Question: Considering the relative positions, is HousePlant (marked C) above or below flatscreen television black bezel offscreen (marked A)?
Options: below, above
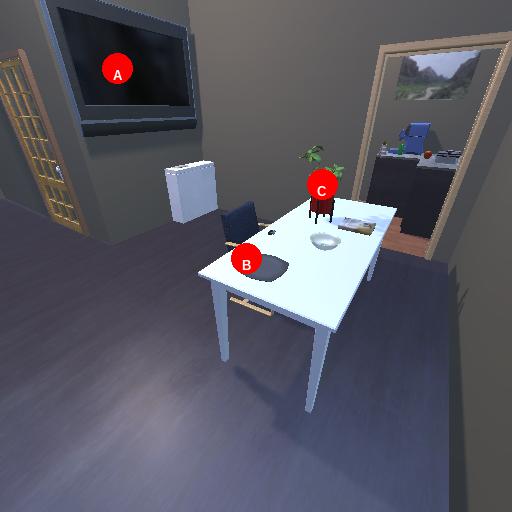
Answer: below